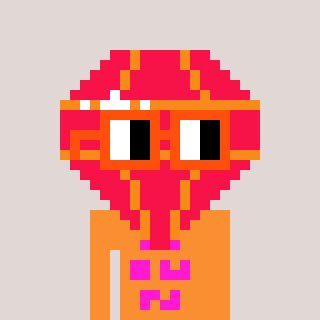
a pixel art character with square orange glasses, a red diamond-shaped head and a orange-colored body on a warm background